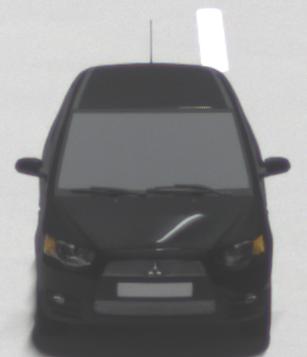
Make: Mitsubishi
Model: Colt 1.1
Detailed model: Colt (VI)
Model produced from: 2008/11
Model produced until: 2010/10
Doors: 3
Color: black
Road condition: wet road
Daytime: not specified
Contrast: high contrast